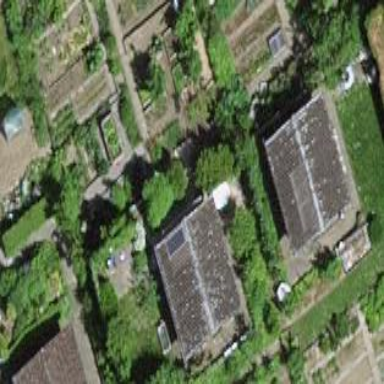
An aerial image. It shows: Allotment house.